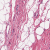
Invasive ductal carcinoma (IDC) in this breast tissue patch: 0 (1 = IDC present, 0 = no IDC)